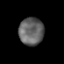
Tissue: prostate
Cell type: Fibroblasts
Senescence score: 0.688
Nuclear area (px): 669
Mean DAPI intensity: 99.223